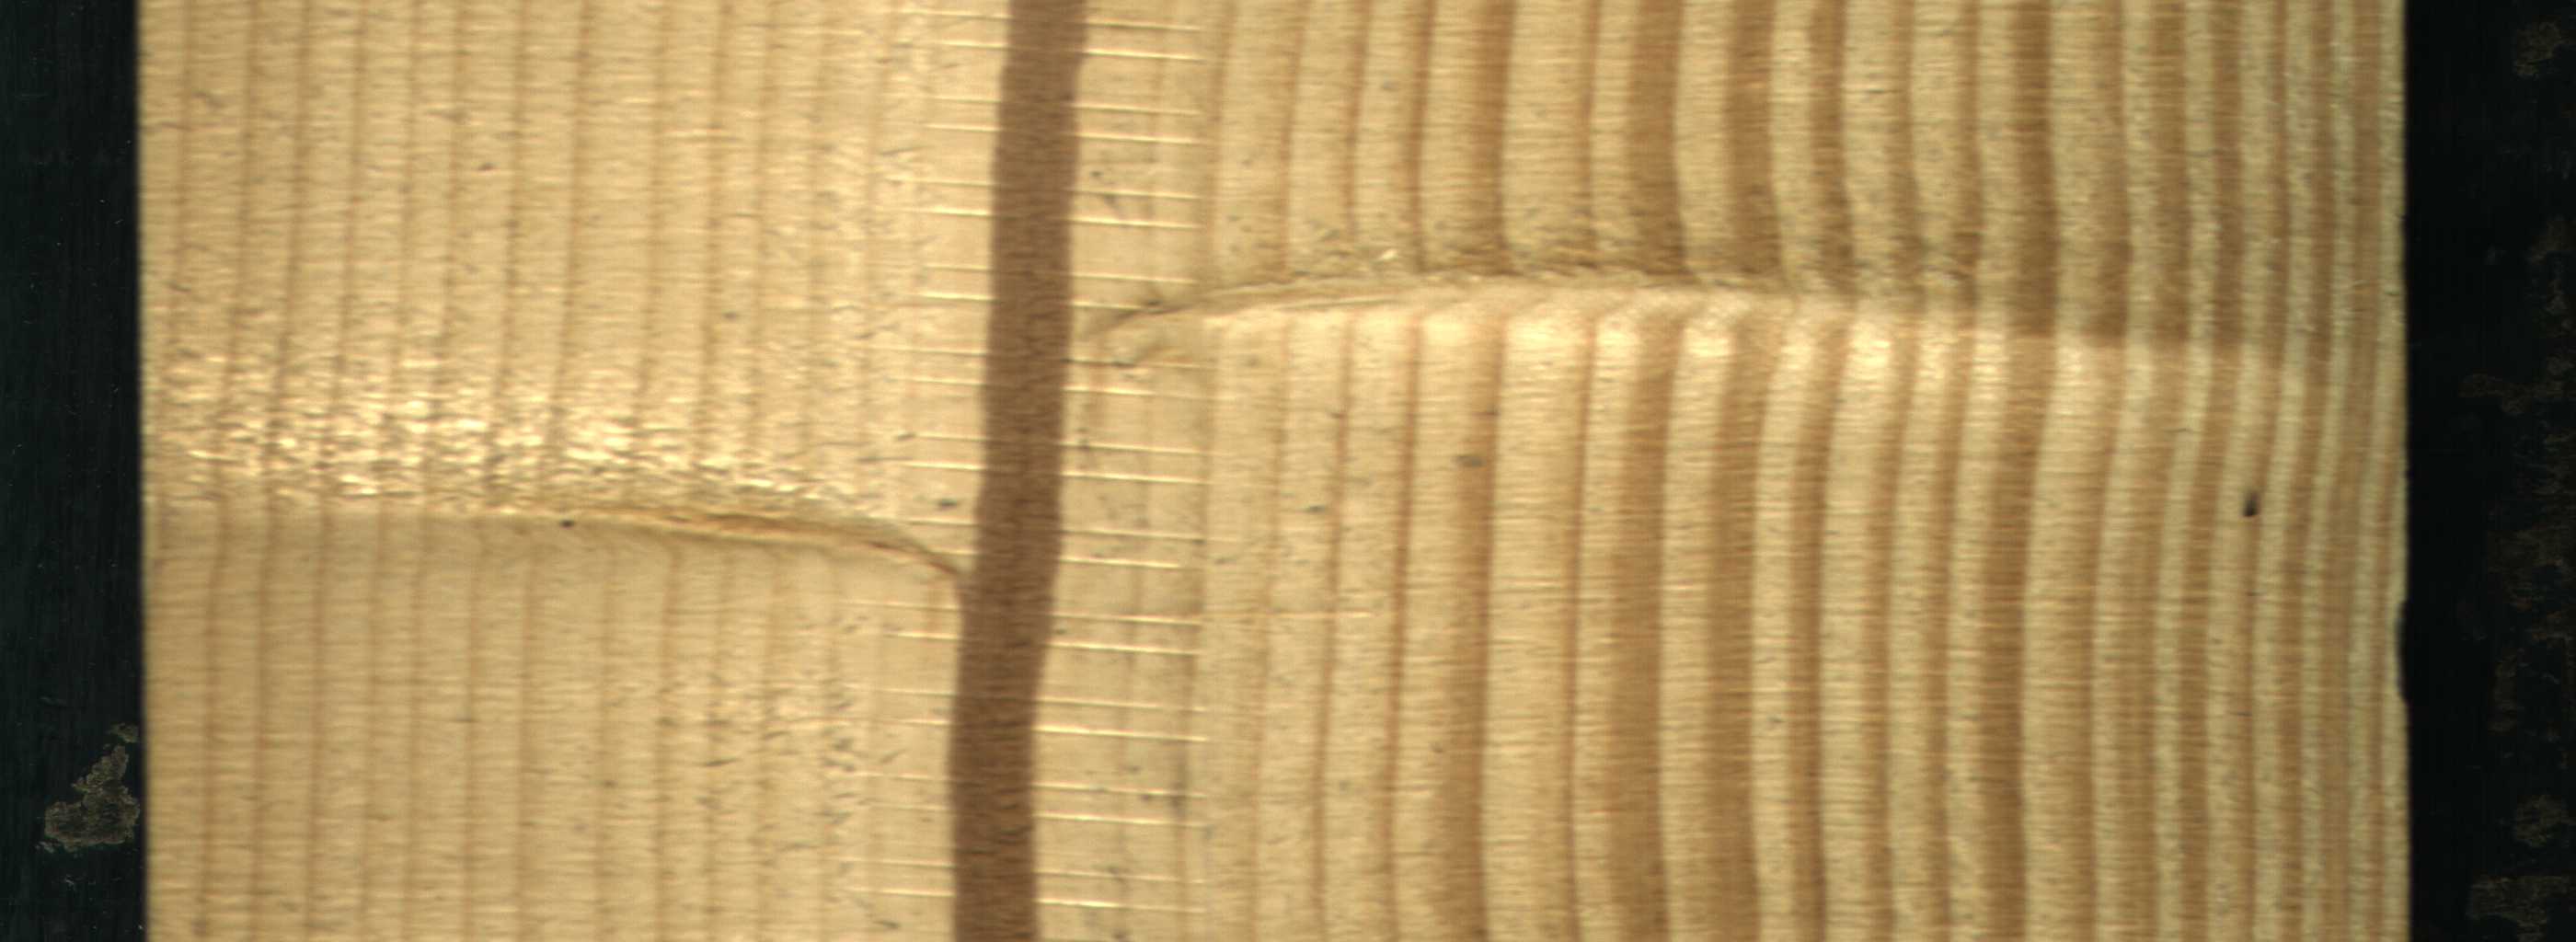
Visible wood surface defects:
Marrow
Live_Knot
Live_Knot